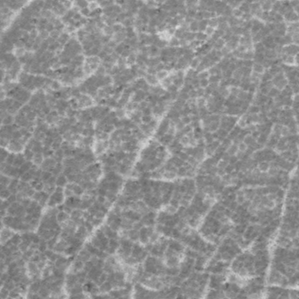
Label: frost